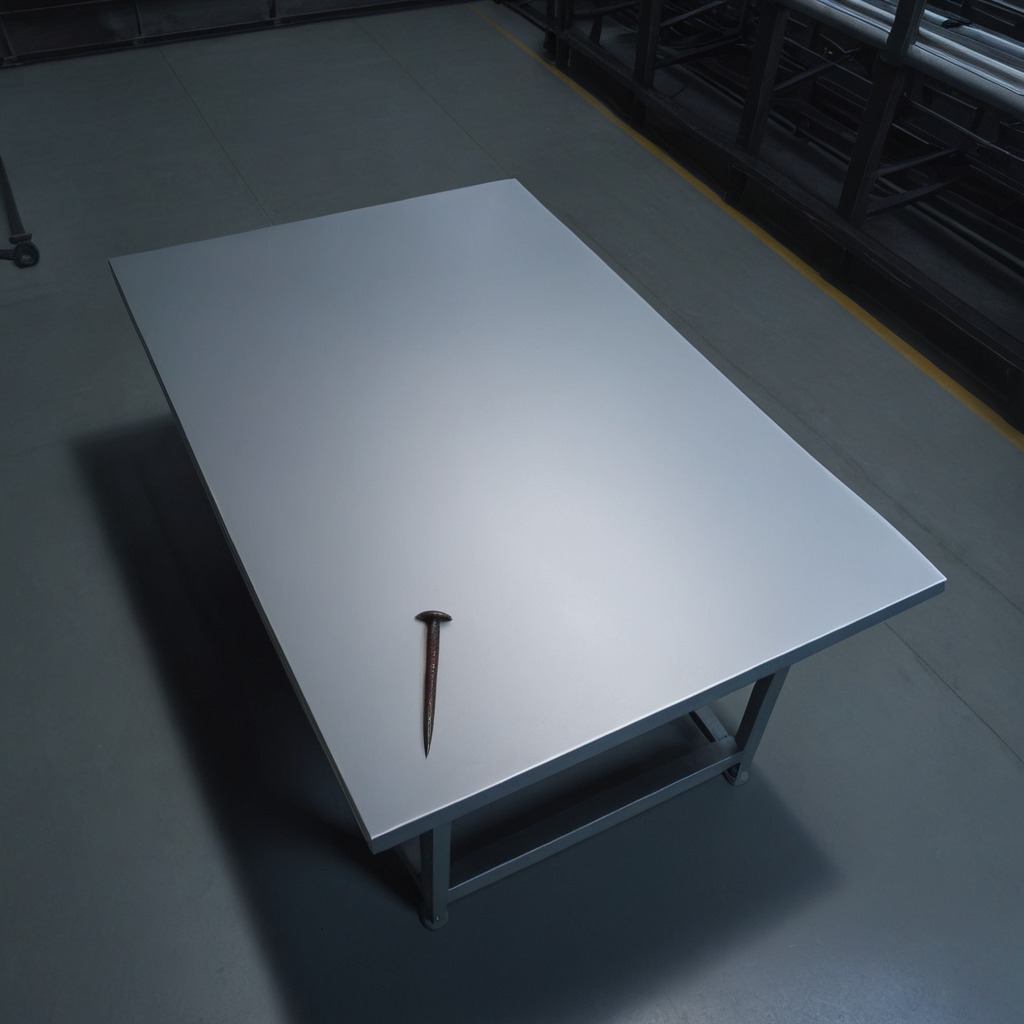
A nail is lying on the tabletop.